Field crop: maize
Growth stage: 2
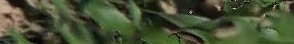
Species: maize